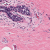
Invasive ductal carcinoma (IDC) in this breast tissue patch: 0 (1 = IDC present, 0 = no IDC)